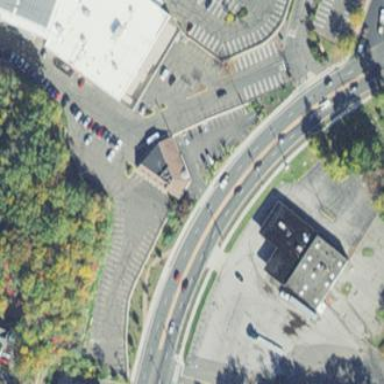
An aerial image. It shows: Retail area.